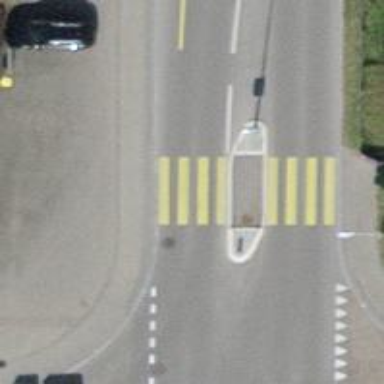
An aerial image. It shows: Marked road crossing with pedestrian island.